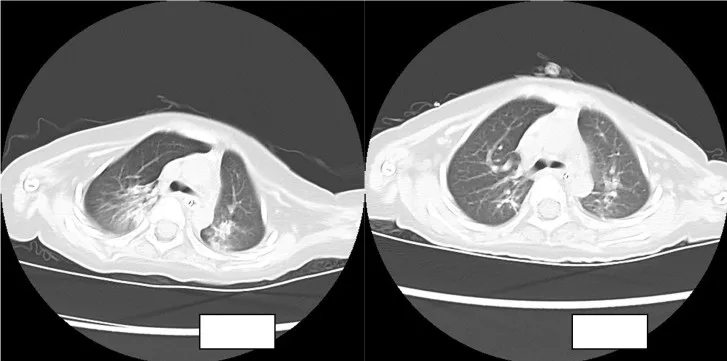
Comparison of the patient's chest CT before and after treatment.
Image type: radiology (ct)